Question: How i can make inverse oval in css as on image (layer)?
I want footer on webpage. Starting position on: bottom: 0px; right: 0px;

This is my test but is bad.
'''
.inverseoval{
background-color: #ff3300;
display: inline-block;
margin-left: 20px;
height:30px;
width:400px;
border: 3px solid #000000;
border-width: 0 1px 1px 1px;
border-radius: 50% / 100%;
border-top-left-radius: 0;
border-top-right-radius: 0;
}
'''
'''
<div class="inverseoval"></div>
'''
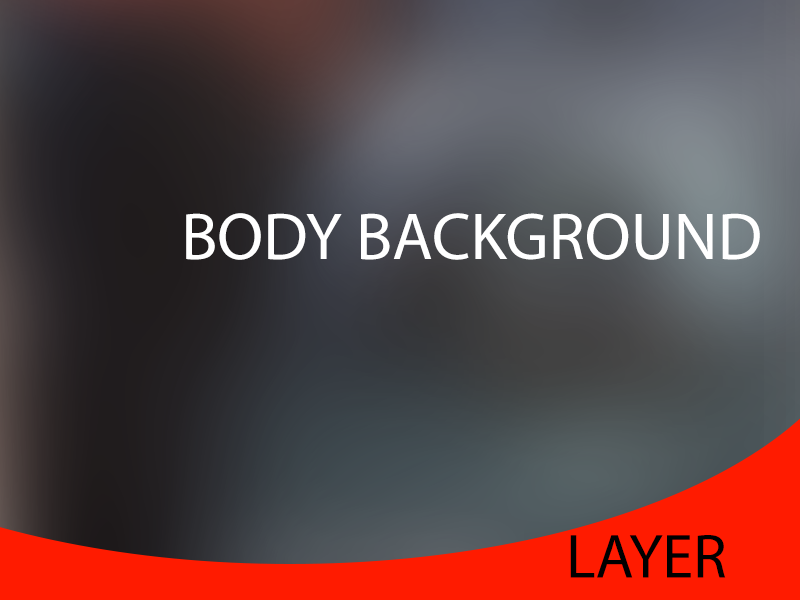
Answer: You can try something with pseudo-elements like ':before' . Other solution would be with SVG but i made an answer just with a ':before' element.
Add it to the 'inverseoval' div and shape it and position it how you want.
Be careful to give it the same 'background-color' as for the 'content'.
'''
.content {
height: 200px;
background: black;
padding-bottom: 50px;
}
.inverseoval {
height: 100px;
background: red;
position: relative;
overflow: hidden;
}
.inverseoval:before {
position: absolute;
top: -20px;
left: 0;
content: "";
height: 80px;
width: 100%;
transform: rotate(-2deg);
background-color: black;
border-bottom-left-radius: 100%;
border-bottom-right-radius: 100%;
}
'''
'''
<div class="content">
</div>
<div class="inverseoval"></div>
'''